Question:
After clicking something from a ListView box the item clicked becomes stuck to the cursor and the only way to free the cursor is to terminate the application.
The way the item leaves the list and follows the cursor is undesireable
'item.selected = false' fails
How do I prevent it from sticking to the cursor?
or failing that how do i unstick it?
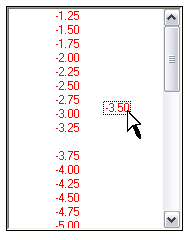
Answer: <URL> was correct; setting the 'OLEDragmode' property of the 'ListView' to 'Manual' worked a treat.